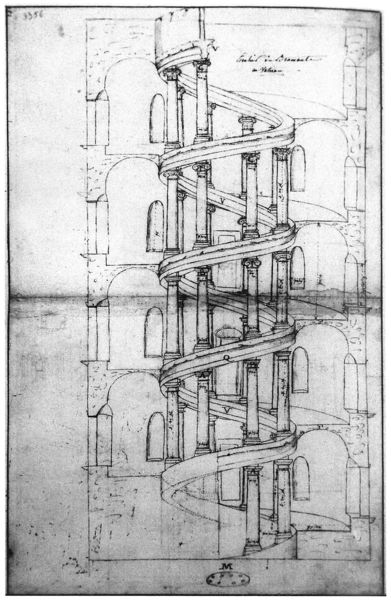
Titel: Querschnitt durch die Wendelrampe des Cortile del Belvedere im Vatikan
Künstler: Donato Bramante
Schlagwörter: weiß, fenster, grau, schwarz, skizze, säule, säulen, zeichnung, gebäude, haus, hochformat, alt, architektur, barock, renaissance, turm, schrift, papier, ansicht, bogen, perspektive, mauer, vergilbt, rundbogen, treppe, seitenansicht, aufgang, stufen, hoch, bögen, links, schnitt, seite, schwarzweiß, text, beschriftung, entwurf, schema, mauern, ionisch, treppenhaus, vatikan, plan, tempel, wendeltreppe, riß, querschnitt, spirale, wendel, handschrift, aufstieg, spindel, idee, grundriss, architekt, michelangelo, treppenlauf, mehrstöckig, davinci, helix, m, saule, linksdrehend